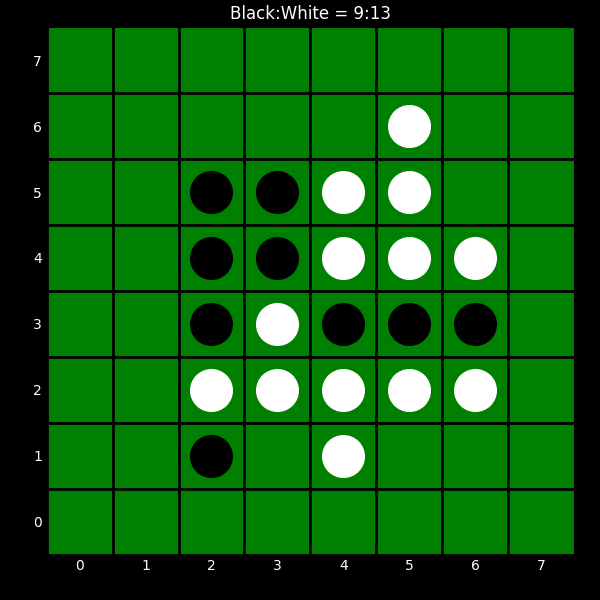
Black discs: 9
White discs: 13